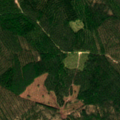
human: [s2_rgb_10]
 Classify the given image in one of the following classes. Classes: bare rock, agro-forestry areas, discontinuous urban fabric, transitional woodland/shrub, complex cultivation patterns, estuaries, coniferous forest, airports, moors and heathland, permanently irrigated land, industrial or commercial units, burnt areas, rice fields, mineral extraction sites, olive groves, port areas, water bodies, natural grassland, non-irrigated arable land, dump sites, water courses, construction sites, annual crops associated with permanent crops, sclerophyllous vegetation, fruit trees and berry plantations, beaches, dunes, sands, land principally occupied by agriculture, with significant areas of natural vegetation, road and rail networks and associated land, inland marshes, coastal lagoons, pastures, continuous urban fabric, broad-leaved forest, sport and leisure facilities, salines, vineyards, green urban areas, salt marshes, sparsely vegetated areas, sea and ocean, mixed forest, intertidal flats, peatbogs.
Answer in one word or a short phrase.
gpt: coniferous forest, mixed forest